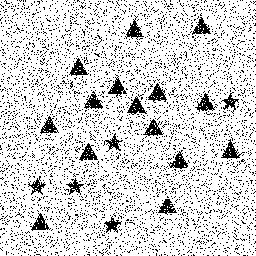
Squares: 0
Triangles: 15
Stars: 5
Total shapes: 20